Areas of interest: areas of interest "Hefei Shushan District Cultural Center"
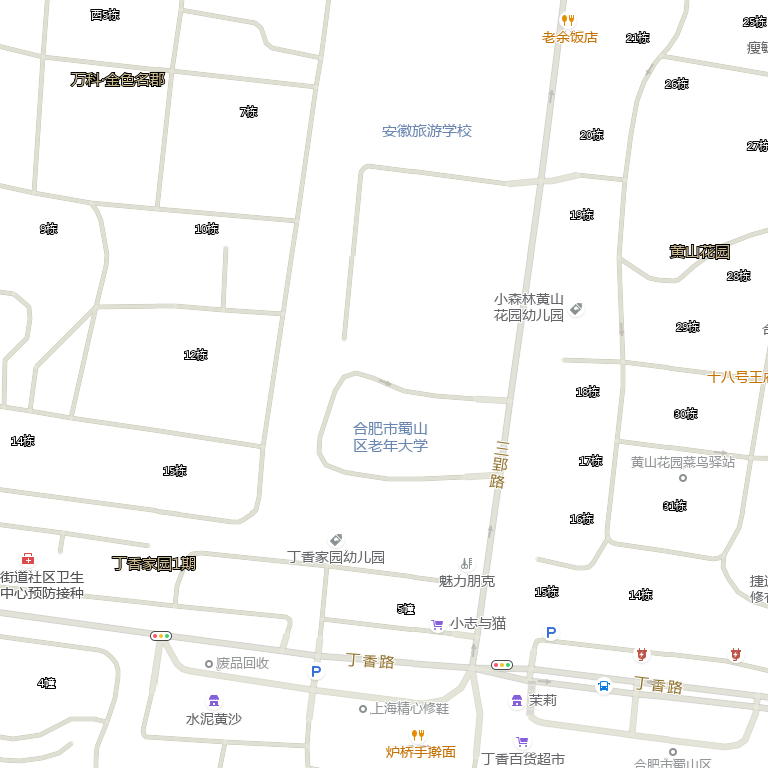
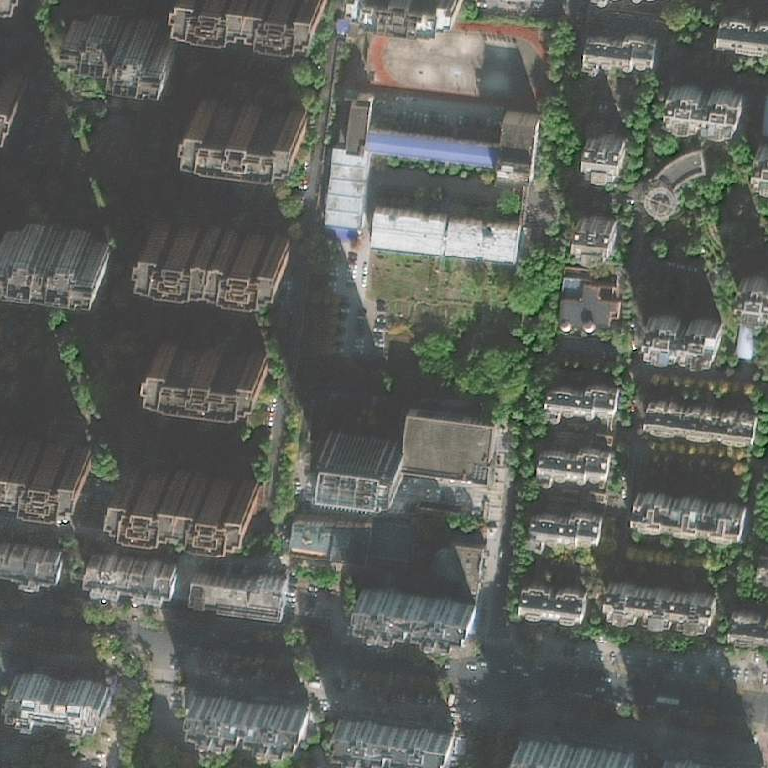